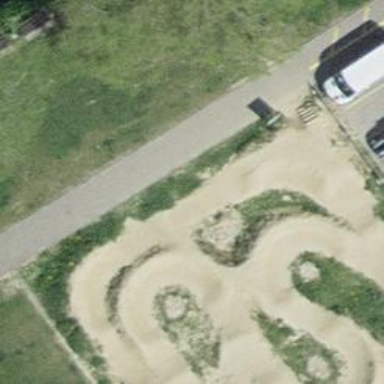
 it is pump track for cycling enthusiasts."